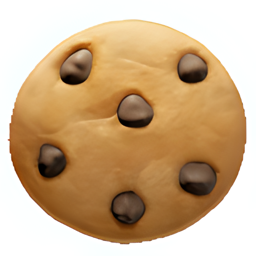
Name: cookie
Emoji: 🍪
Group: Food & Drink
Sub-group: food-sweet